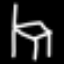
Label: chair